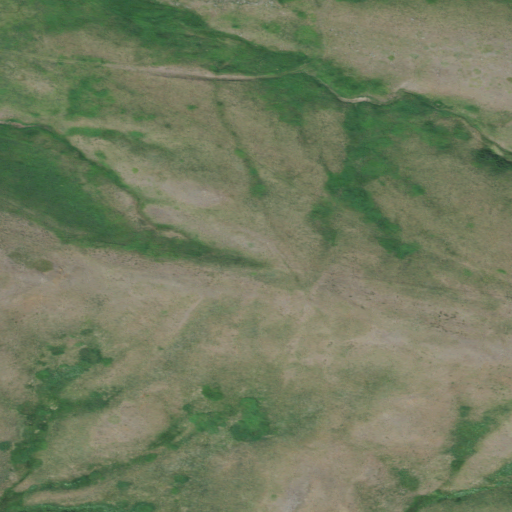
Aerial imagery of ridge(s) in Montana named Rooster Ridge containing shrub and grassland